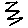
Label: zigzag